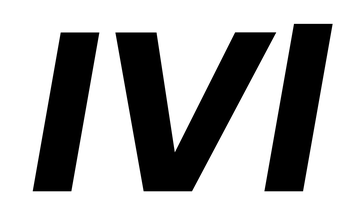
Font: Poppins-BoldItalic